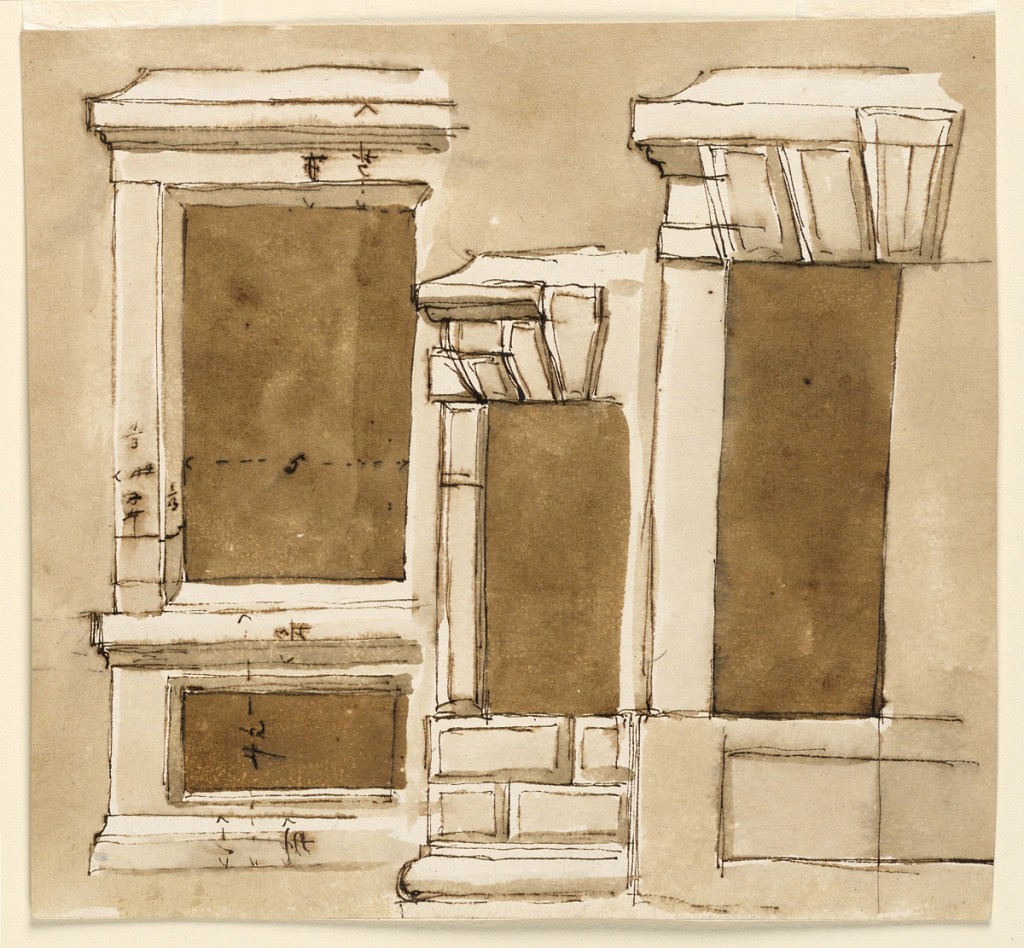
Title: Three Designs for Window Frames
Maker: Giuseppe Barberi, Italian, 1746–1809
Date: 1780-1795
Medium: Pen and brown ink, brush and brown wash on lined off-white laid paper
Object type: Drawing
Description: At left: the window openings of the ground floor and of the basement are shown. Plain moulded framing. Center: the left side of a frame decorated with diamond shapes. Measurements indicated. At right: the left half of the window opening is shown. A wall panel is underneath. Five diamonds are suggested on top. Colored background.